Question: I have a class that has many child collections, which are all lazy loaded using Lazy < T >. When debugging is it possible to have those child collections display even if they are not loaded? Or to force evaluation when debugging? Here is a screenshot of the quick watch on one of the child collections. The message the debugger displays is "The function evaluation requires all threads to run.", which makes sense to me, I just want these child collections to be more debugger friendly.

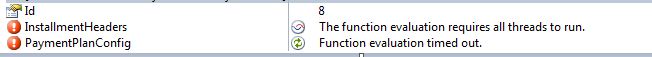
Answer: This may not be the easy way but in VisualStudio you can create your own debug visualizers for specific types. So you could create a visualizer that evaluated the Lazy to get the value and then expose the result to be visualized again.
See <URL>
or <URL>